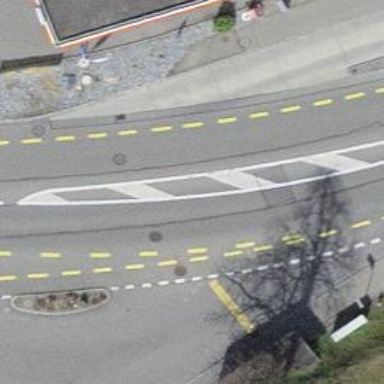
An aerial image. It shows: Primary highway with dedicated lane for cyclists.